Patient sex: F
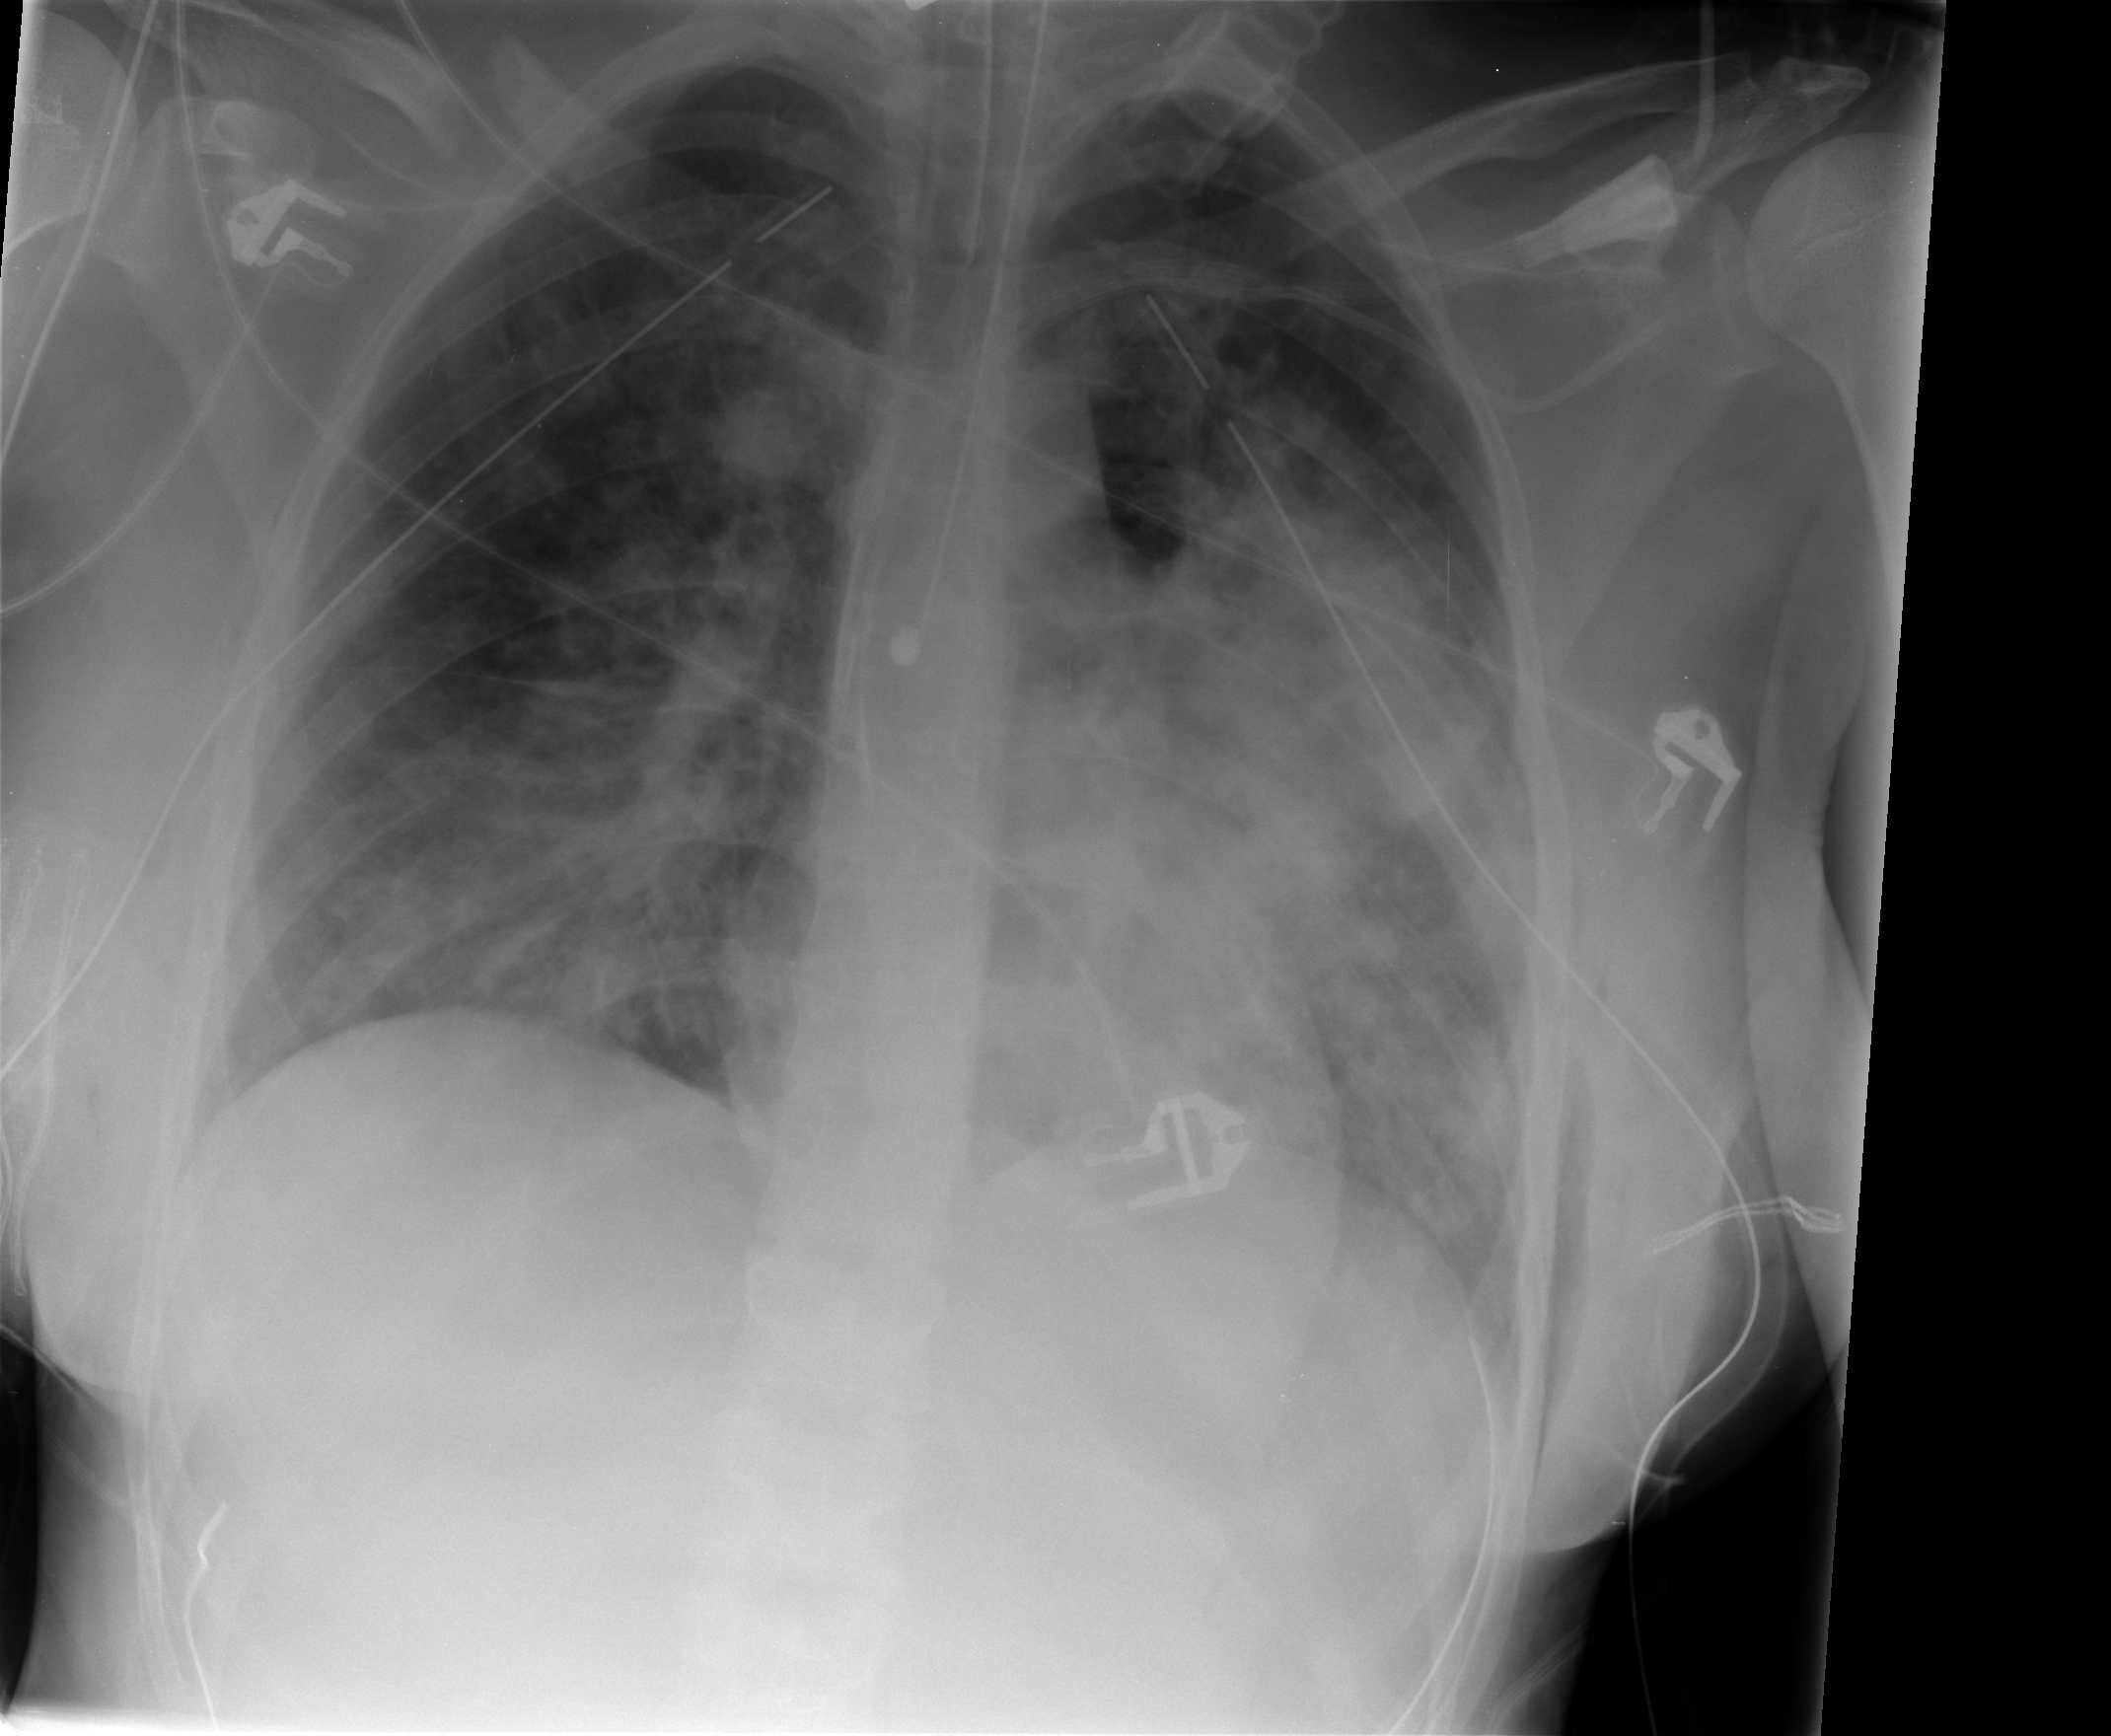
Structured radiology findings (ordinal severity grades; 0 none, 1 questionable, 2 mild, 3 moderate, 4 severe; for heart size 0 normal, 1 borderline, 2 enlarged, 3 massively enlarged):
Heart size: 0
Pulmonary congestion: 0
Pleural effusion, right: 0
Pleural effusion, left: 0
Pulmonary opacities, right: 2
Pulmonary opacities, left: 3
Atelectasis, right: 0
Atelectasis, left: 0